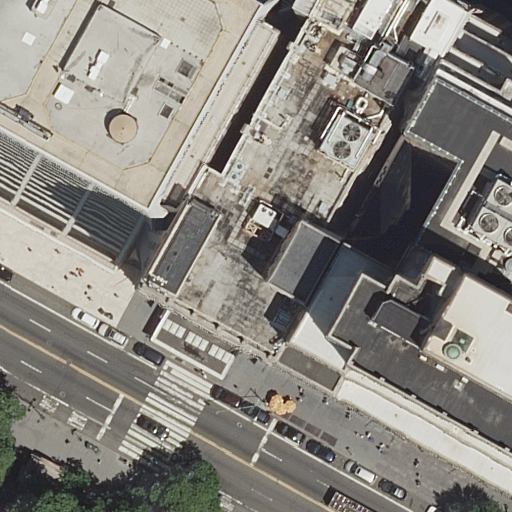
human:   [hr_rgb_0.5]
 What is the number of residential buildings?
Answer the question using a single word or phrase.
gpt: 0

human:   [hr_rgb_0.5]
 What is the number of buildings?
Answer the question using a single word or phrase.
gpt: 3

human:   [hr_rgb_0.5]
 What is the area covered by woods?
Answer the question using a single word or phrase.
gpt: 4524m2

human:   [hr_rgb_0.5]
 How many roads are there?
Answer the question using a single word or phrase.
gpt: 4

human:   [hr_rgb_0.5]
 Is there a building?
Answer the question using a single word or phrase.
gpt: yes

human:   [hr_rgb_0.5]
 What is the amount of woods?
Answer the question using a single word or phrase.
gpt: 1

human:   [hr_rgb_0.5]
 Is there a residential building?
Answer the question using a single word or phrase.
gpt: no

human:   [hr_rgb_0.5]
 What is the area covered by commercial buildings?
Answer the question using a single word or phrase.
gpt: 4000m2

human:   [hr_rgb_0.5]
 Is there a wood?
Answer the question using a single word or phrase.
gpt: yes

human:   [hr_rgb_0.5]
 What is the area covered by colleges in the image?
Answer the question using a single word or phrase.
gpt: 2286m2

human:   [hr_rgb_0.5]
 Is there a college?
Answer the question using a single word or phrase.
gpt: yes

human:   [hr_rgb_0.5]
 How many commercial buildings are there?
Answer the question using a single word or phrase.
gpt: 2

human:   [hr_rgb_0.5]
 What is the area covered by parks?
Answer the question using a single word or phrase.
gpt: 4621m2

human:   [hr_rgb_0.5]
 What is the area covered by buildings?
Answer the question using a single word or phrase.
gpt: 6286m2

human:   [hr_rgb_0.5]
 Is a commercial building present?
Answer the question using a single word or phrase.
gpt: yes

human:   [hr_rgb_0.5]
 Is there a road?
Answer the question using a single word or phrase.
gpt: yes

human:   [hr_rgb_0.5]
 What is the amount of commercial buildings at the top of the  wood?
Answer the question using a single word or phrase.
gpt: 1

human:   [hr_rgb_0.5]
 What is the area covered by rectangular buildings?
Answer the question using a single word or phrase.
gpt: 1392m2

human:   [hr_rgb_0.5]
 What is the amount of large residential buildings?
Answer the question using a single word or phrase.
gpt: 0

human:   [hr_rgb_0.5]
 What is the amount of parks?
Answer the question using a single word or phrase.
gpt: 1

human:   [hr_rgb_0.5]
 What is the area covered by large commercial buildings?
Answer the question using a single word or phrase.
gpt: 4000m2

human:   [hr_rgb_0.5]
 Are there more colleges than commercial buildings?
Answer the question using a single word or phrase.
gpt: no

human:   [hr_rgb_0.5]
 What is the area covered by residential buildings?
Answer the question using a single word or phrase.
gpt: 0m2

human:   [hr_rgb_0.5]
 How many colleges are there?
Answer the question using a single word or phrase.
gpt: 1

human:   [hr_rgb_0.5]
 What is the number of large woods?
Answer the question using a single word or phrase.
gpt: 1

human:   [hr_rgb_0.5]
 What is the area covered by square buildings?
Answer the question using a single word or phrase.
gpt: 0m2

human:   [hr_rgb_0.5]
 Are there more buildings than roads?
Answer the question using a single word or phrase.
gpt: no

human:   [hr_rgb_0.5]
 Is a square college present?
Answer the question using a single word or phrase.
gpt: no

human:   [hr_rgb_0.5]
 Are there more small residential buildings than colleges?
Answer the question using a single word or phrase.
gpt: no

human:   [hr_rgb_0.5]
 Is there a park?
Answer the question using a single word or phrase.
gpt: yes

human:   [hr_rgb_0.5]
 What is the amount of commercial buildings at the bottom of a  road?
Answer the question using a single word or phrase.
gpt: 0

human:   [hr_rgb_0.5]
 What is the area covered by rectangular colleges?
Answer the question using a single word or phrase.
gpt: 0m2

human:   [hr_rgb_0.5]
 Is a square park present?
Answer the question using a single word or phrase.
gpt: no

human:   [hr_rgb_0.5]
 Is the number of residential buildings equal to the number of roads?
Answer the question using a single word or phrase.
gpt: no

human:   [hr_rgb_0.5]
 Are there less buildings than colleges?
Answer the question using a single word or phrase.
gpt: no

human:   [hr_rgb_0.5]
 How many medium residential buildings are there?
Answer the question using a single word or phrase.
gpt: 0

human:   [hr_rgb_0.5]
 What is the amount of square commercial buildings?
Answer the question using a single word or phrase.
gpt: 0

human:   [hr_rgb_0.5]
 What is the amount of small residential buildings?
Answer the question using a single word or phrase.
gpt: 0

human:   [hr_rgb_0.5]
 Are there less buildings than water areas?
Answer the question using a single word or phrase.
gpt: no

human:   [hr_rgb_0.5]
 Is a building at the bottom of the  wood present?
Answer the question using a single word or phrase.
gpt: no

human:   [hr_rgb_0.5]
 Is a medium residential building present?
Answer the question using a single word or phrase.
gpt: no

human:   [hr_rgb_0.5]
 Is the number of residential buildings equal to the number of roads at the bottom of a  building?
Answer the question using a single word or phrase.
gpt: no

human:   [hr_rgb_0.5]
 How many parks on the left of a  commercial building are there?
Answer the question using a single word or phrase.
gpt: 1

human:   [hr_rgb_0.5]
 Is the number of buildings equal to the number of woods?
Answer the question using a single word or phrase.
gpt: no

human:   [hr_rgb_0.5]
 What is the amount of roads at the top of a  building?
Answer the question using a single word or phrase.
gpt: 0

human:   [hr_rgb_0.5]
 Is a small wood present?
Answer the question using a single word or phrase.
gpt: no

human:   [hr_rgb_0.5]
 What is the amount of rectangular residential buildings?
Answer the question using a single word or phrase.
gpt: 0

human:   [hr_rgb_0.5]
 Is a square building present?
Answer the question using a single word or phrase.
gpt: no

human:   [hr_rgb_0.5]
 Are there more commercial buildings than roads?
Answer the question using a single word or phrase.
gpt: no

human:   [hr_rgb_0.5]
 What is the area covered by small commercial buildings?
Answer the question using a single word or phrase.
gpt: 0m2

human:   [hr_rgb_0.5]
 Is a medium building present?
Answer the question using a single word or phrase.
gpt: no

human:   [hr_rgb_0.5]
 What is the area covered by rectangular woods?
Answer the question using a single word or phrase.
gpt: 0m2

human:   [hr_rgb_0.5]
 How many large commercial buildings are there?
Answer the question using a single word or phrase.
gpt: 2

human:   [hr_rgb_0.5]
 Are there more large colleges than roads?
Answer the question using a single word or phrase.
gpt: no

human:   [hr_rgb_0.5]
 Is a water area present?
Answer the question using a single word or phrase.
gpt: no

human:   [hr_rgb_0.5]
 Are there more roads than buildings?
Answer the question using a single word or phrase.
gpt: yes

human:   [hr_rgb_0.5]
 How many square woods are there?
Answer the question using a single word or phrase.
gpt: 0

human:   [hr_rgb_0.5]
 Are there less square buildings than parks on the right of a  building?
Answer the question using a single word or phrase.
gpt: no

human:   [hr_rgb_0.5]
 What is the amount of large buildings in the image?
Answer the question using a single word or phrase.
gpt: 3

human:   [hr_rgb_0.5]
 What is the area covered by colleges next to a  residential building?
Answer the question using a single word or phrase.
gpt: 0m2

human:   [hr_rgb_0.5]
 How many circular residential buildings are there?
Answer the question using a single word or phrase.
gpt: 0

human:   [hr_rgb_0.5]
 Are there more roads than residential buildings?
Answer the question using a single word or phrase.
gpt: yes

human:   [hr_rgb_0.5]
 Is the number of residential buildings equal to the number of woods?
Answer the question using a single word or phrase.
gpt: no

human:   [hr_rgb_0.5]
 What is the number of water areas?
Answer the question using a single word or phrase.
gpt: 0